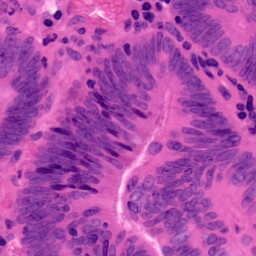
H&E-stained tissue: Colon